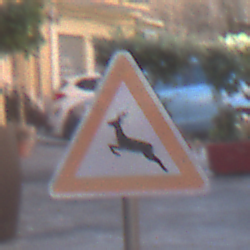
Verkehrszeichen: WildwechselRechts
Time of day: MorningAfternoon
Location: Outdoor (Urban)
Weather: Clear
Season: NotSpecified
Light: Natural